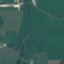
Label: Pasture